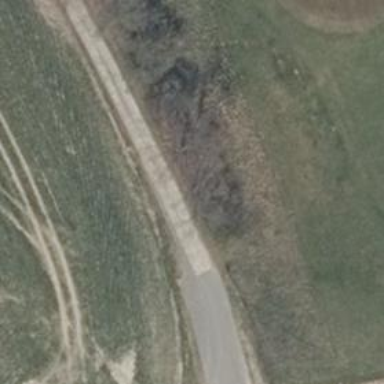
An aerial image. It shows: Unclassified road with concrete surface.